Question: I want to generate a box plot with ggplot. I have generated a dataset with the following code:
'''
names <- c(1,1,1,1,2,2,2,2,3,3,3,3)
data <- c(2,6,8,1,3,6,3,4,3,8,6,5)
frame <- data.frame(data, names)
'''
I would like to have a box plot within one diagram for each value in 'names'. But with the following code I only get a single boxplot:
'''
ggplot(frame, aes(names,data)) + geom_boxplot()
'''
What's my mistake?
Here you can see the diagram that I get:

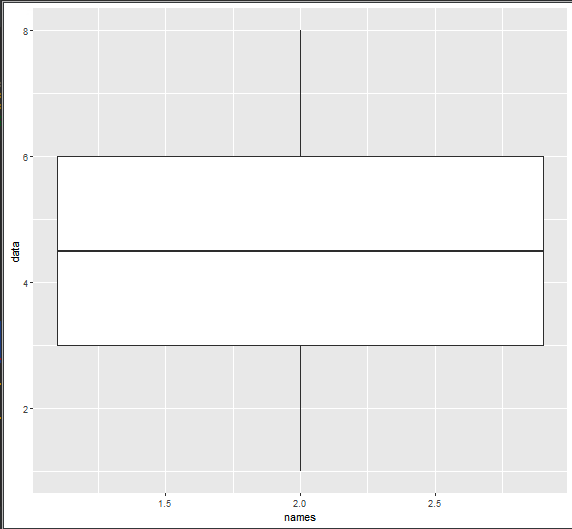
Answer: Just you need add one line of code convert names to factors as @Stephane Laurent mentioned.
'''
frame$names <- as.factor(frame$names)
'''
<URL>